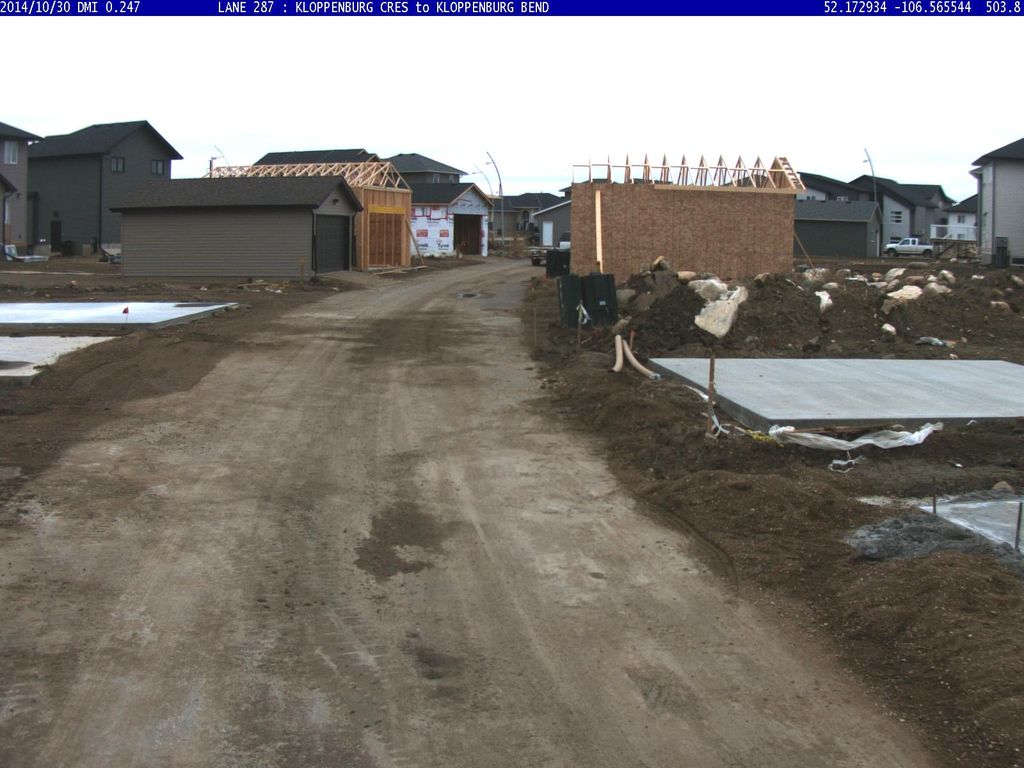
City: saskatoon